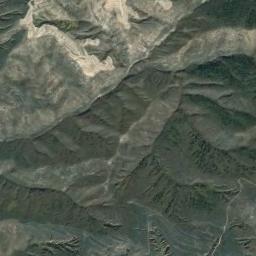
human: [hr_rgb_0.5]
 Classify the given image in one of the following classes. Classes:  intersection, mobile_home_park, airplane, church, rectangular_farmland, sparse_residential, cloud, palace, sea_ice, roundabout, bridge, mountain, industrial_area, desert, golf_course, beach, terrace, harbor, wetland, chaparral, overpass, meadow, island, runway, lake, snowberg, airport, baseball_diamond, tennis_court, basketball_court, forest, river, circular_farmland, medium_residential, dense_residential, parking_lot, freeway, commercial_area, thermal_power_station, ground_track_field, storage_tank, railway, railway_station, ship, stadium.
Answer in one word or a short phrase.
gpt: mountain